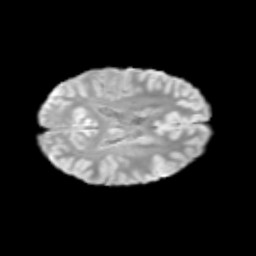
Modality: T2w
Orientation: axial
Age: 13
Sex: male
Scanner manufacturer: siemens
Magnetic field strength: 3 T
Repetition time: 3.8 s
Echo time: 0.07 s